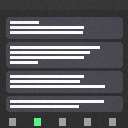
Screen state: on